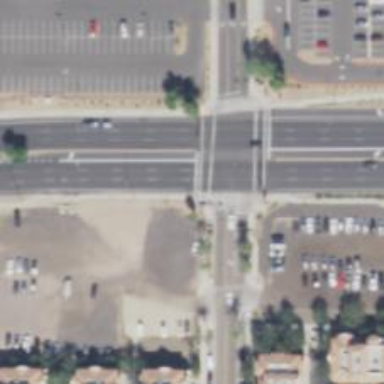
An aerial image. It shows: Solid stop line on the road.